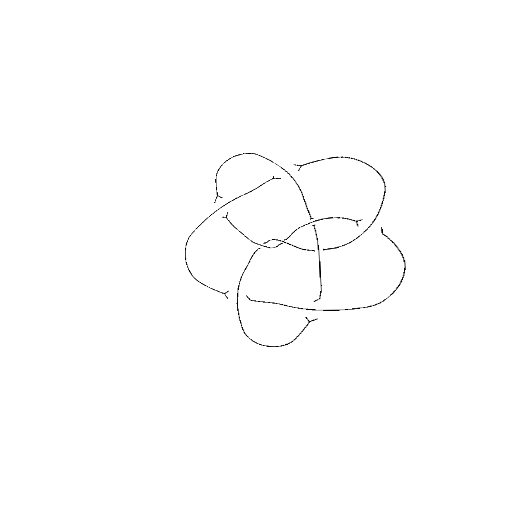
Crossing number: 9